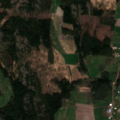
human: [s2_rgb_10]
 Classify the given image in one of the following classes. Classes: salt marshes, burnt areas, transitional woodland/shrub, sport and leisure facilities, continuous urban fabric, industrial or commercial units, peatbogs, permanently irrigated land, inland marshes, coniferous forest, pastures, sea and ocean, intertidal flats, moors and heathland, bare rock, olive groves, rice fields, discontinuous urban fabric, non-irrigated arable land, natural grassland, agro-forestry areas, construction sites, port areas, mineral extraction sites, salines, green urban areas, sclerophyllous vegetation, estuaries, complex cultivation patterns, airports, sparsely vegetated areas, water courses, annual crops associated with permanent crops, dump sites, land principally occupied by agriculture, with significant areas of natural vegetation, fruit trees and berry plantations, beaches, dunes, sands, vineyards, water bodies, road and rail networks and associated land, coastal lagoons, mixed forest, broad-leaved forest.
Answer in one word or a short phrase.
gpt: discontinuous urban fabric, non-irrigated arable land, land principally occupied by agriculture, with significant areas of natural vegetation, coniferous forest, mixed forest